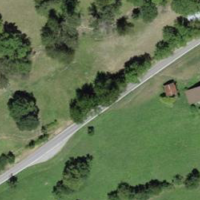
EUNIS habitat code: 24
Species observed at this site:
Jynx torquilla